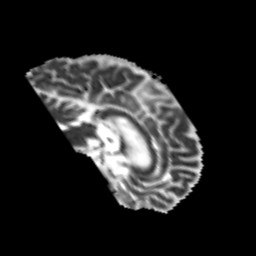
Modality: MD
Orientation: sagittal
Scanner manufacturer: siemens
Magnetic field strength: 3 T
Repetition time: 6.8 s
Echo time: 0.093 s